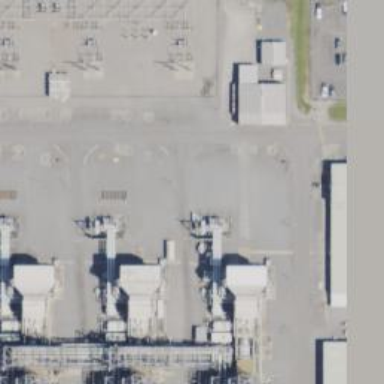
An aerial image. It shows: Gas turbine power generator.